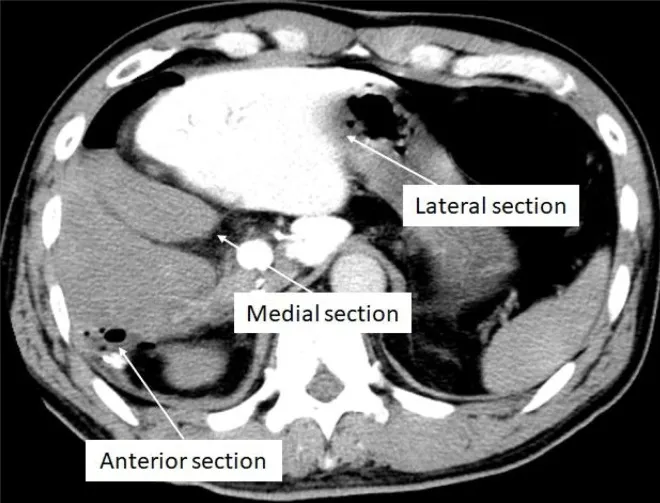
Only the lateral section is enhanced. The medial and anterior sections are not enhanced on computed tomography during arterial portography. The remnant liver migrates into the right subphrenic space.
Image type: radiology (ct)